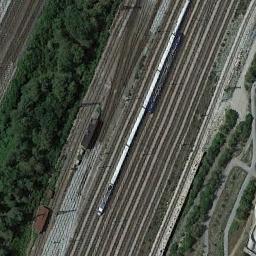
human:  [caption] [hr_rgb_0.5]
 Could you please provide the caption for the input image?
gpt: There are two trains passing by in the picture .

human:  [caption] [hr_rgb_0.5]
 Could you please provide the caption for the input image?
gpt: These railways have a train on the track have a green belt on one side of the railways .

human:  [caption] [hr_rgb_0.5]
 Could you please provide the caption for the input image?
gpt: The railway is next to lines of trees .

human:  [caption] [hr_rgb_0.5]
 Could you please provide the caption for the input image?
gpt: There are many trees beside the railway .

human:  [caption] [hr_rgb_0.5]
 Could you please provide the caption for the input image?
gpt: There are some green trees beside the railway .